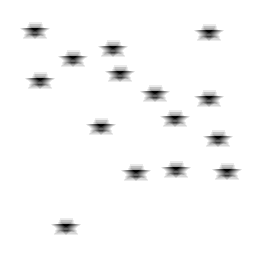
Squares: 0
Triangles: 0
Stars: 15
Total shapes: 15